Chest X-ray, PA view. Patient: 59 years old, sex F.
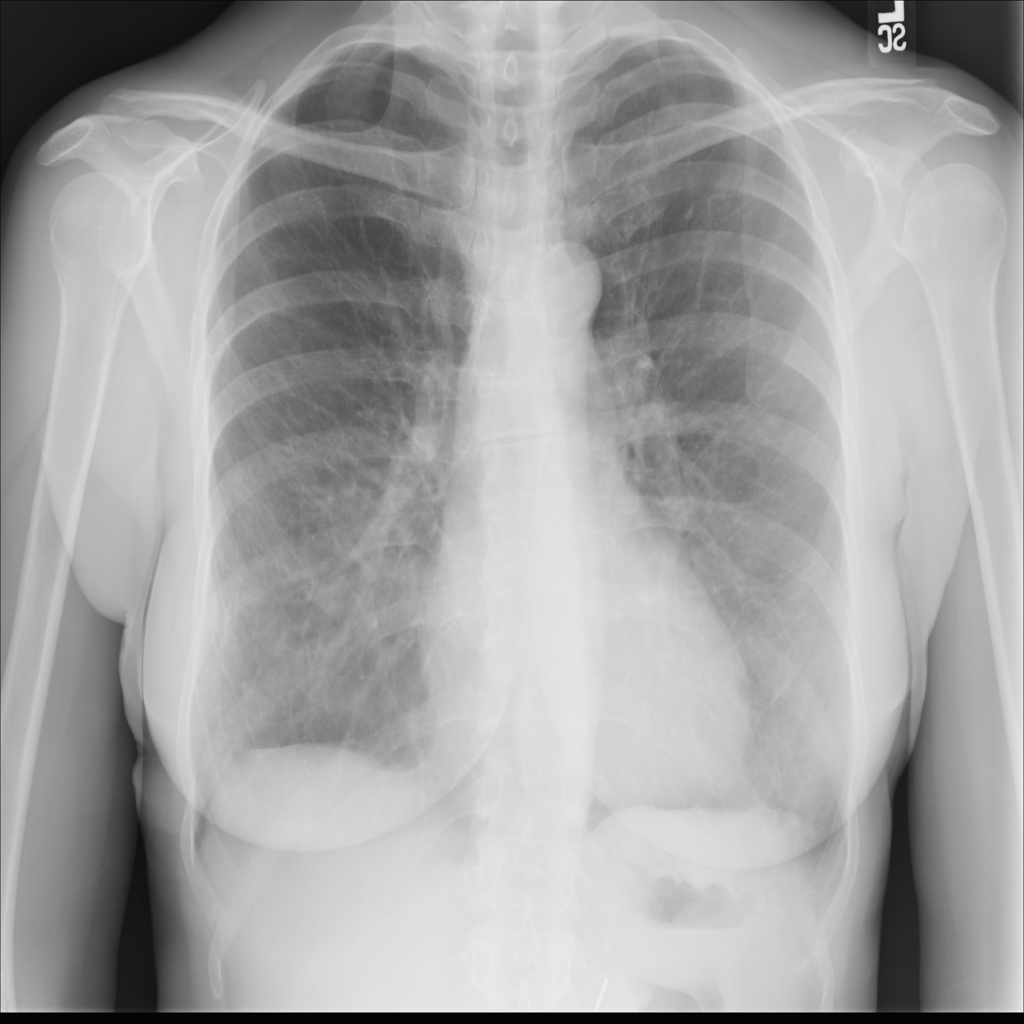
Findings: No Finding